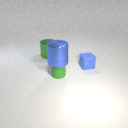
small green rubber cylinder in front of large green metal cylinder